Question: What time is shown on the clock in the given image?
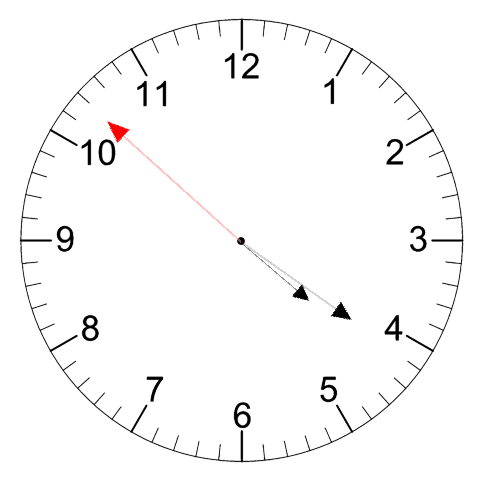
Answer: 04:20:52